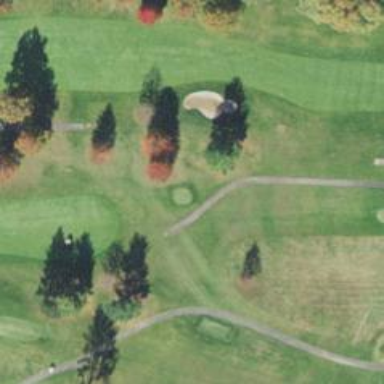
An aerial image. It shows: Service road used as golf cart path.